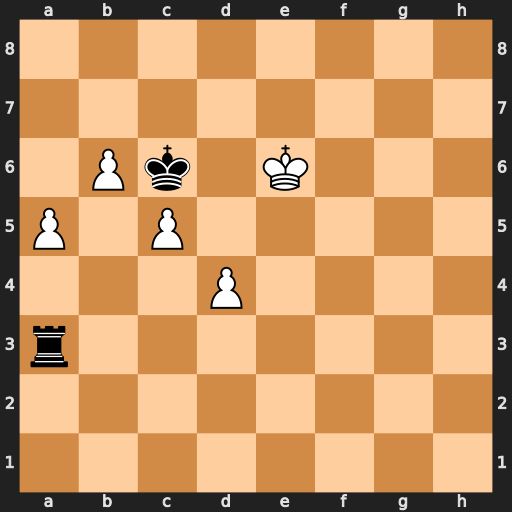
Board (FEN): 8/8/1Pk1K3/P1P5/3P4/r7/8/8
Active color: w
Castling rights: -
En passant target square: -
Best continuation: d5+ Kxc5 b7 Rb3 a6